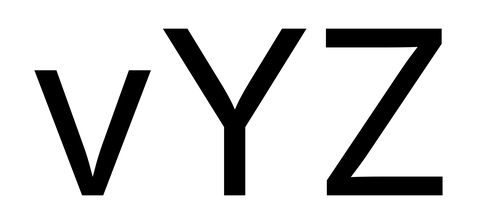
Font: Inter_Regular